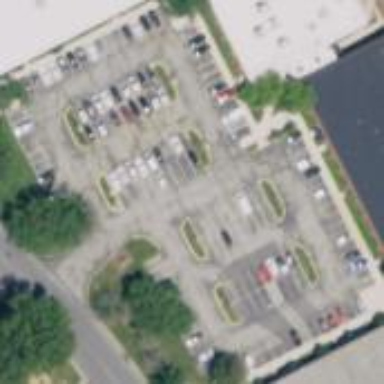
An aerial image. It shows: Parking area with surface.